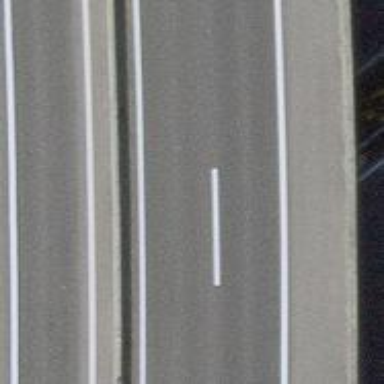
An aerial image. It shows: Viaduct bridge over motorway with asphalt surface.